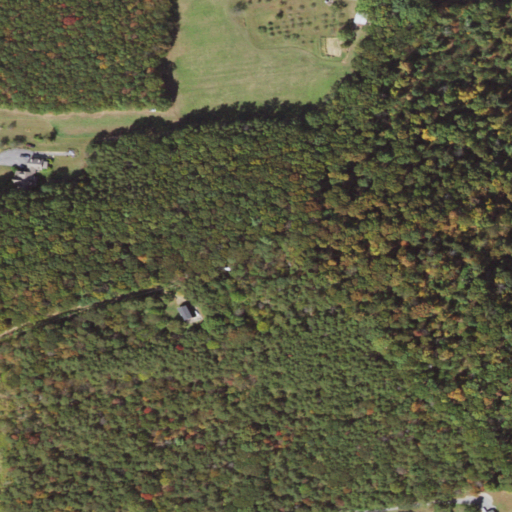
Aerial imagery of mountain in Pennsylvania named White Top containing deciduous forest, evergreen forest, mixed forest, pasture, open development, and medium intensity development